Question: i get list of students from database in array and return it with function:
'''
class StudentClass
{
public function getAllStudent()
{
$host = "localhost";
$database = "mms_db";
$username = "root";
$password = "";
$dns = "mysql:host=$host; dbname=$database";
$connect = new PDO($dns, $username, $password);
$connect->query("set names utf8");
$connect->query("set charset utf8");
$sql = "select * from students";
$result = $connect->prepare($sql);
$result->execute();
$starraye = $result->fetchAll();
return $starraye;
}
}
'''
now i want to retrieve this array and echo with foreach():
'''
<?php
include ("StudentClass.php");
$student_object = new StudentClass();
$student_object->getAllStudent();
foreach ($starraye as $rows)
{
echo $rows['fname'];
}
'''
but i get error:

tanks!
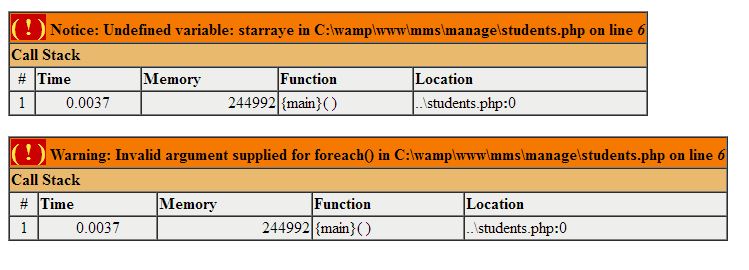
Answer: You need to store the return array, After a function call you have to store the return data in any variable. You did't make it so the error shows up.
'''
include ("StudentClass.php");
$student_object = new StudentClass();
$starraye = $student_object->getAllStudent(); //store here
foreach ($starraye as $rows)
{
echo $rows['fname'];
}
'''